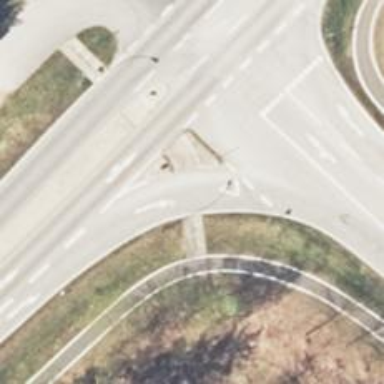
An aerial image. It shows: Asphalt road with primary link designation.